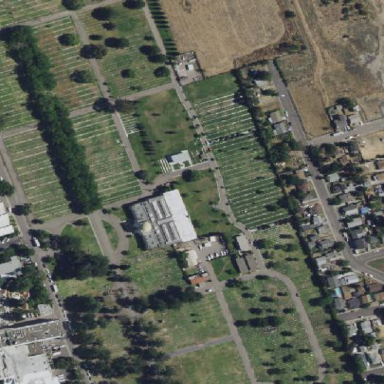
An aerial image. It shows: Graveyard.